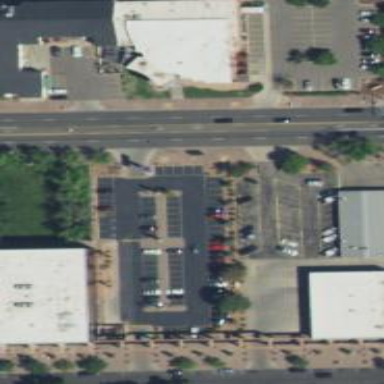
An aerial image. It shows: Parking space is available.